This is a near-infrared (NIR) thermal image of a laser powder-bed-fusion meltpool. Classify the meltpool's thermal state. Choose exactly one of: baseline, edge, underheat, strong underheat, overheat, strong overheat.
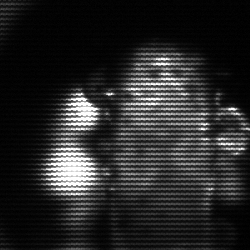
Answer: strong underheat